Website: lowes
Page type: cart
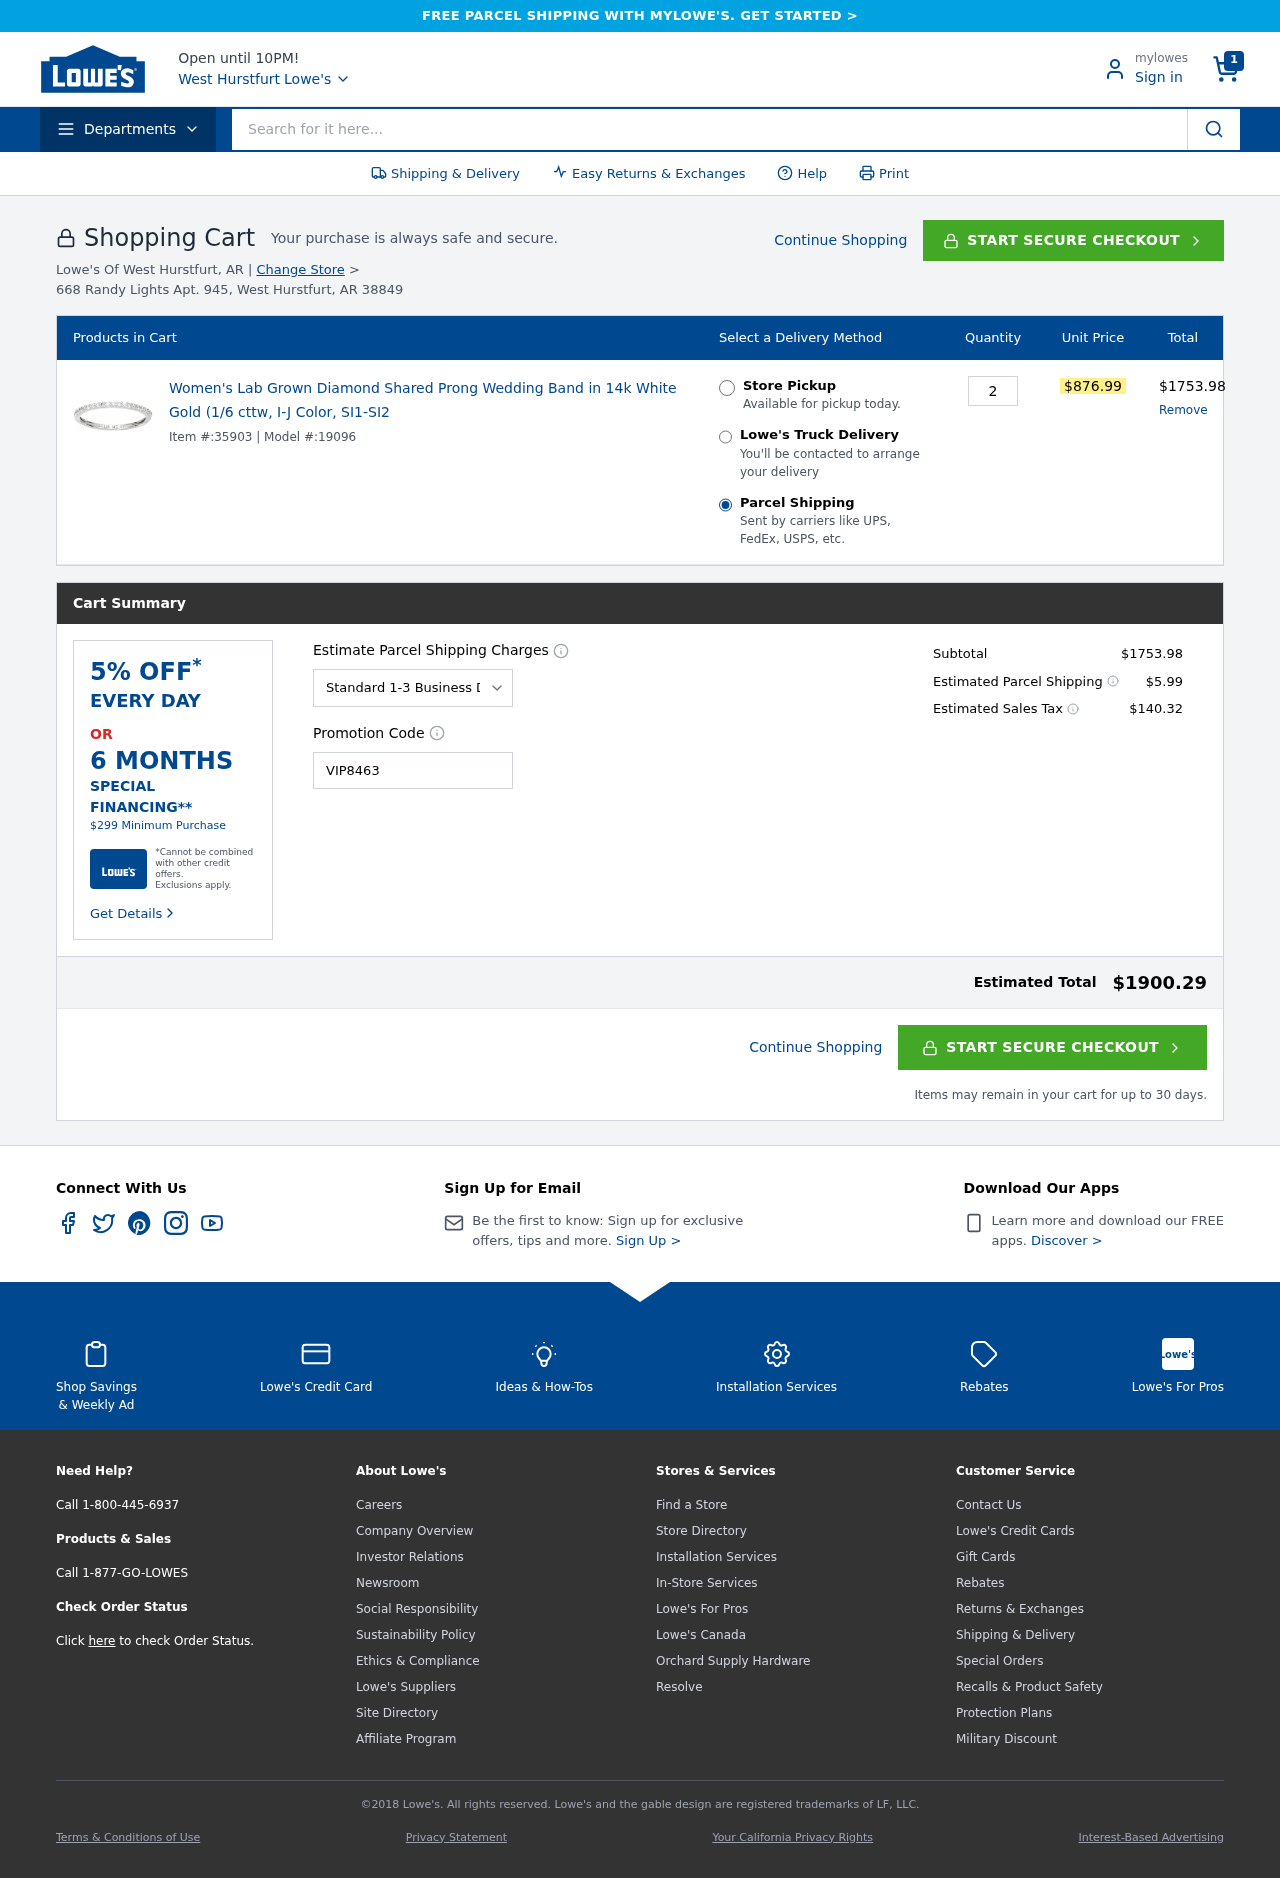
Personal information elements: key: PII_CITY
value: Hurstfurt
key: PII_CITY
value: West Hurstfurt
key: PII_POSTCODE
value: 38849
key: PII_PROMO_CODE
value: VIP8463
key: PII_STREET
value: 668 Randy Lights Apt. 945
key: PII_STATE_ABBR
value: AR
Product elements: key: PRODUCT1_NAME
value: Women's Lab Grown Diamond Shared Prong Wedding Band in 14k White Gold (1/6 cttw, I-J Color, SI1-SI2
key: PRODUCT1_PRICE
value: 876.99
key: PRODUCT1_QUANTITY
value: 2
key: PRODUCT1_MODEL
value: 19096
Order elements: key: ORDER_NUM_ITEMS
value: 1
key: ORDER_ITEM_ID
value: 35903
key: ORDER_LINE_TOTAL
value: $1753.98
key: ORDER_SUBTOTAL
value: $1753.98
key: ORDER_SHIPPING_COST
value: $5.99
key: ORDER_TAX
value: $140.32
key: ORDER_TOTAL
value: $1900.29
Search elements: key: HEADER_SEARCH
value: Search for it here...